Question: When I am searching 'medieval engineers' in google page its not showing Image link.
Please see the below screen shot however it works for other keywords.
can anyone help me for the same as I need to call the images by Java API.

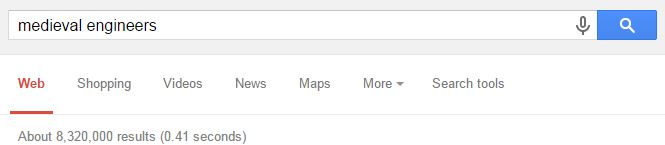
Answer: search this in images.google.com
: <URL>